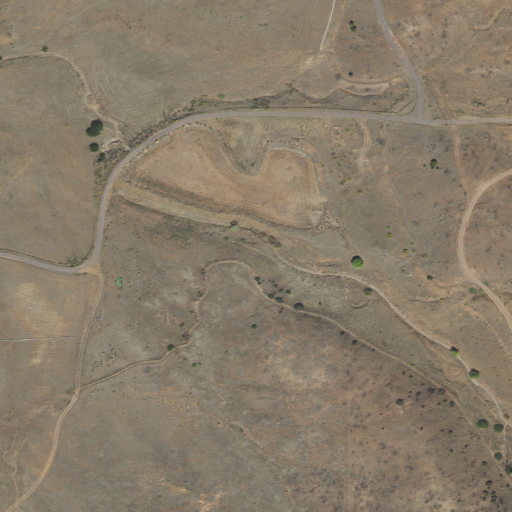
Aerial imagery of valley in Colorado named Spring Canyon containing shrub and evergreen forest